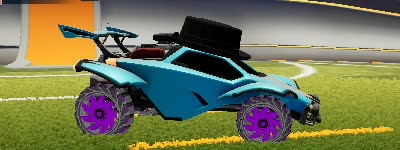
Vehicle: octane